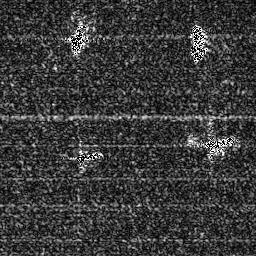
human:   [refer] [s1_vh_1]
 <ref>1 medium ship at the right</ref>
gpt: <box>[[79, 51, 91, 59, 0]]</box>

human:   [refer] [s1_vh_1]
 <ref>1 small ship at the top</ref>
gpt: <box>[[27, 9, 33, 19, 0]]</box>